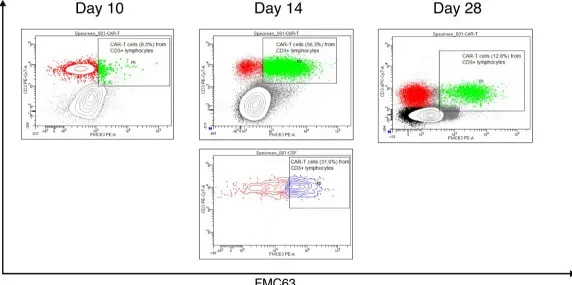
Final CAR-T cell product and CAR-T cell subsets persistence characteristics. Flow cytometry plots of CAR-T cells in the peripheral blood and cerebrospinal fluid.
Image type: pathology (h&e)